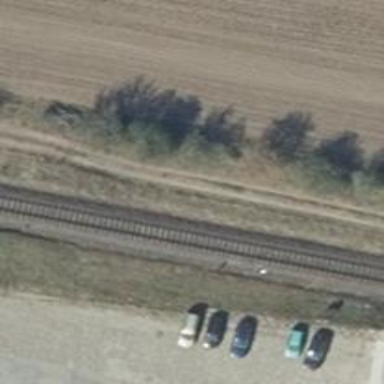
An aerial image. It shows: Railway signal.